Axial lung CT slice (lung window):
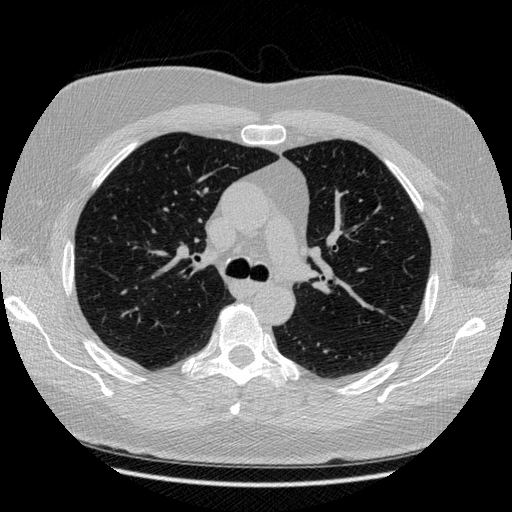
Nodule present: no